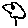
Label: tree